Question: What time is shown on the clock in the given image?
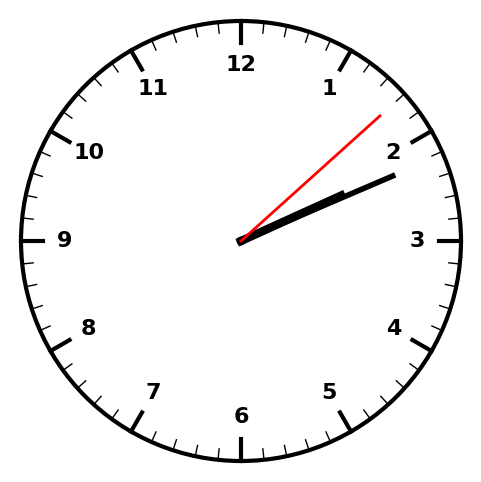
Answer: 02:11:08